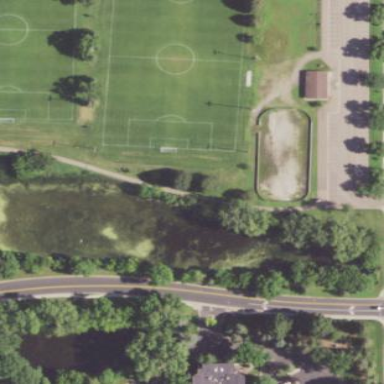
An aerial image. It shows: Soccer pitch for leisure land activities.